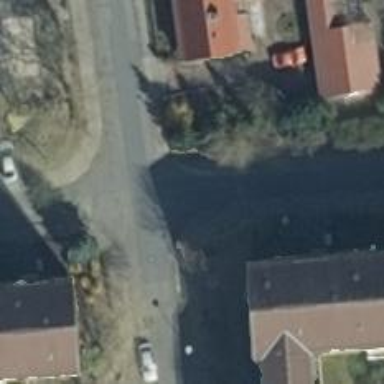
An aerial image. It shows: Paved footway.